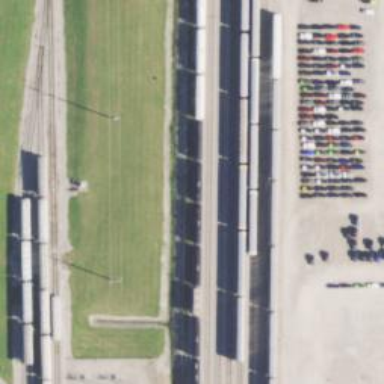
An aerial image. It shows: Railway yard.